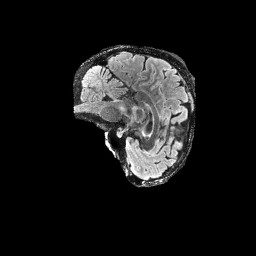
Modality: FLAIR
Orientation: sagittal
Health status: ill
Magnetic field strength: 3 T